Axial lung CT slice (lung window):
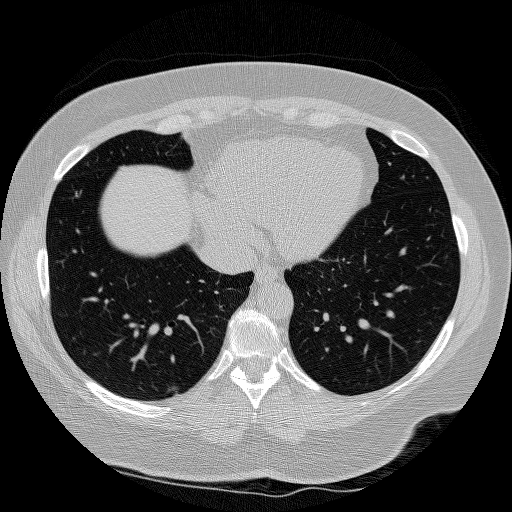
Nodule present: no